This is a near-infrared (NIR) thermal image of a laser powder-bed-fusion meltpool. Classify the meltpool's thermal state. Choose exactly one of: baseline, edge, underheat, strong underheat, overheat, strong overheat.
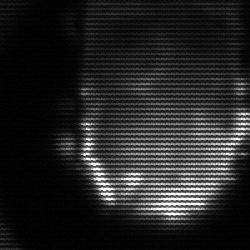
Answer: baseline